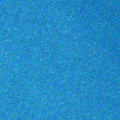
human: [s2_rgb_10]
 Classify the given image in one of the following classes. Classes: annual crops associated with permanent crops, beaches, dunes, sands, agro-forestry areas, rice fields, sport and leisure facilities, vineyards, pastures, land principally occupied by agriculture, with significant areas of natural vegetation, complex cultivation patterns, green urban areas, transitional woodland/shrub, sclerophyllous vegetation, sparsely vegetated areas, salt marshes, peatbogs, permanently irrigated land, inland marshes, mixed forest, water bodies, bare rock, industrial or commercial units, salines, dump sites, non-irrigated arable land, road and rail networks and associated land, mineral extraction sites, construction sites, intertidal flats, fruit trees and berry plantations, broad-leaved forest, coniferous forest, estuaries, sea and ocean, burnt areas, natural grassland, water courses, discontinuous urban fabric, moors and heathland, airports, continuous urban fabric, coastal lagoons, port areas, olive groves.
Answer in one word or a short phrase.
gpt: sea and ocean